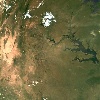
Label: land